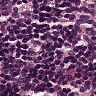
Metastatic tissue present: no